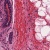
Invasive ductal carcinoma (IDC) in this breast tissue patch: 0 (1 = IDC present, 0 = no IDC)